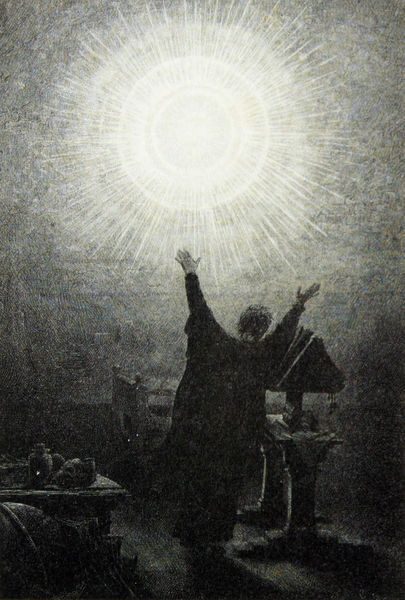
Titel: "Du musst! Du musst! Und kostet es mein Leben!"
Künstler: Gabriel von Max
Schlagwörter: dunkel, gott, kopf, mann, schatten, umhang, weiß, grau, hell, licht, nacht, raum, rücken, schwarz, skizze, stuhl, tisch, zeichnung, zimmer, flasche, arme, bibel, mensch, hände, innenraum, sonne, boden, dunkelheit, gewand, kutte, mantel, person, kreis, engel, krug, vase, schreibtisch, düster, grafik, dielen, bett, vasen, bettgestell, bretter, foto, mond, belichtung, gefäß, buch, stern, strahlen, gerät, kohle, technik, druck, schwarzweiss, radierung, stich, schrecken, strahl, stiefel, beten, gebet, gefässe, pult, flakon, lichtstrahlen, finsternis, blitz, flehen, sonnenstrahlen, predigt, erscheinung, ständer, licht schatten, anbeten, verehrung, erleuchtung, jubel, globus, anbetung, betend, gloriole, strahlend, erlösung, grell, magie, gleißend, auferstehen, luf, ter, blendung, aparat, apparat, erfinder, beschwörung, begrüßen, kamera, gleißen, beschwören, erhobene hände, alchemie, arme gewand, erleutung